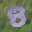
Label: 8